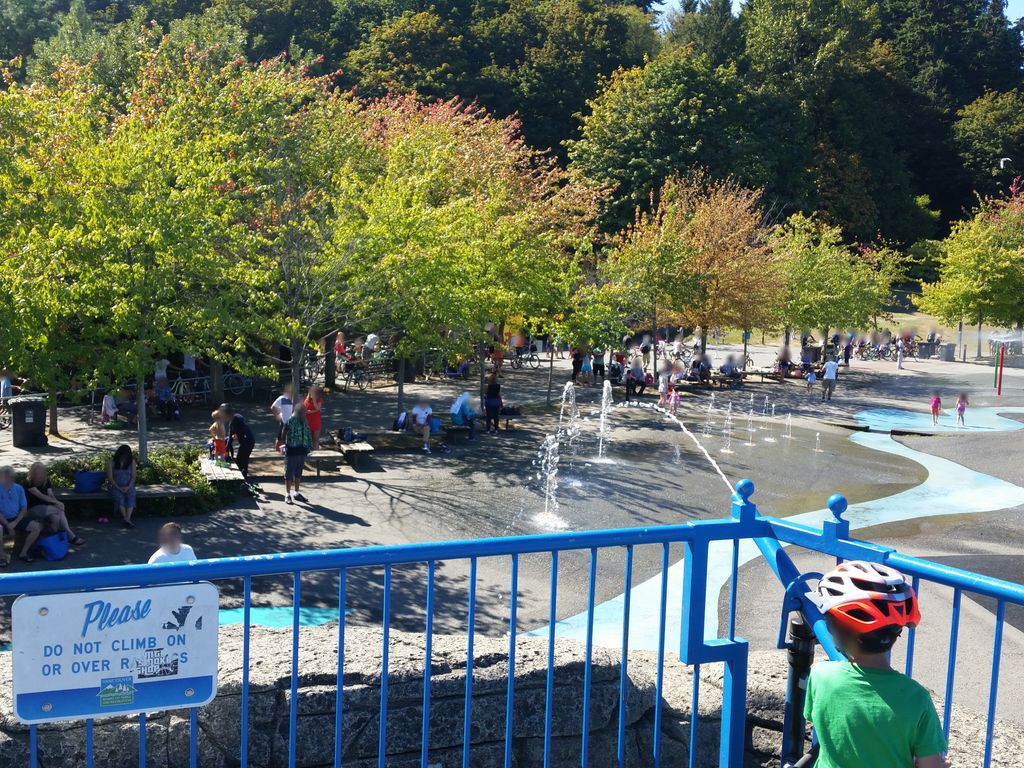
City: vancouver